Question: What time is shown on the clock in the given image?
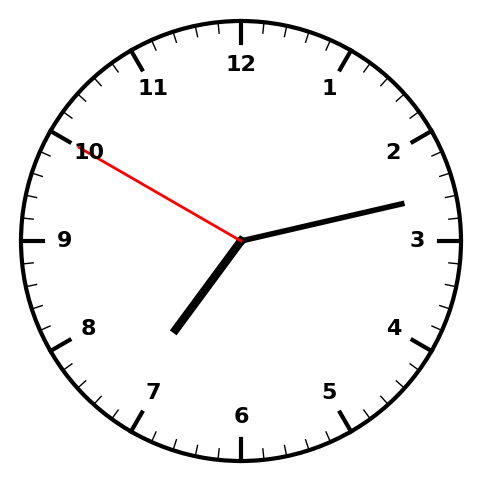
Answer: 07:12:50